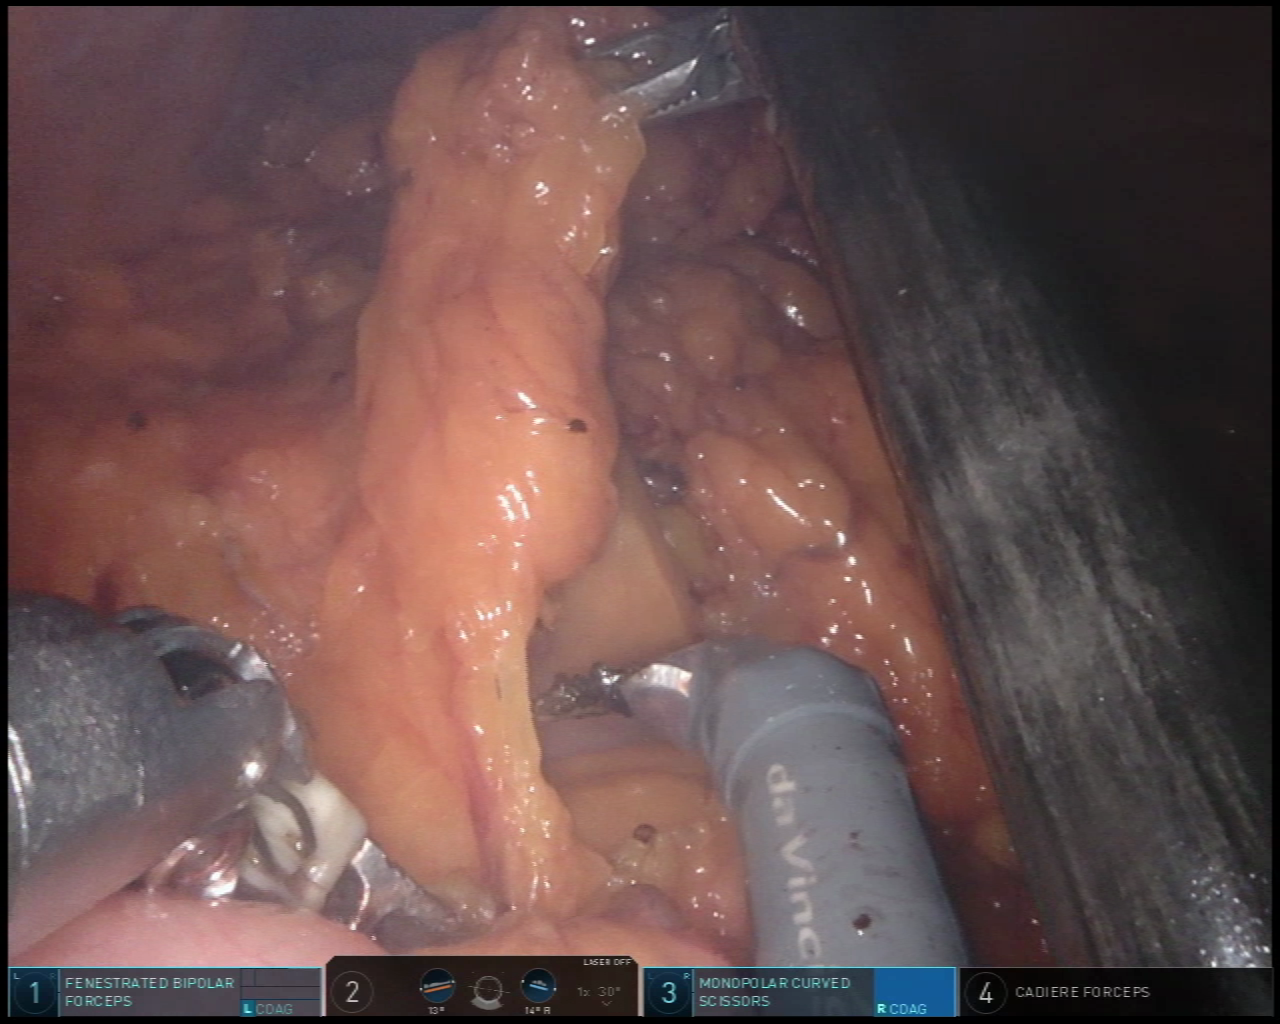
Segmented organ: stomach
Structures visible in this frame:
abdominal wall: yes
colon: yes
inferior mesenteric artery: no
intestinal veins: no
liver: no
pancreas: no
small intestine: no
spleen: no
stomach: yes
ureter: no
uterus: no
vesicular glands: no